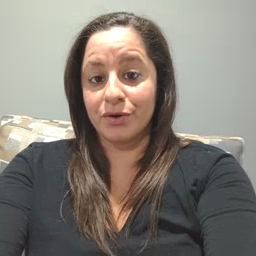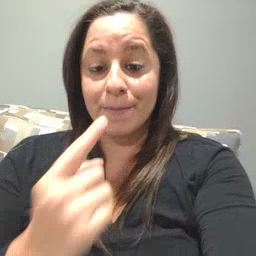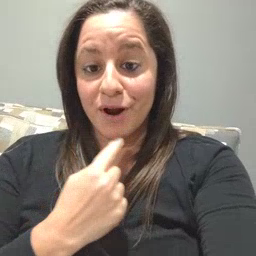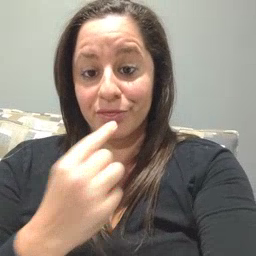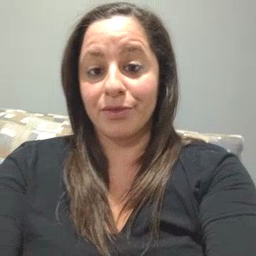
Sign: mouth